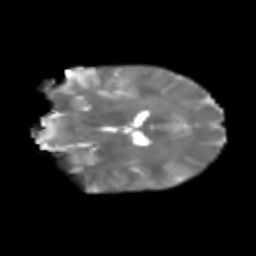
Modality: T2w
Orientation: coronal
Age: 23
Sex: male
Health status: healthy